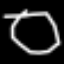
Label: octagon